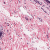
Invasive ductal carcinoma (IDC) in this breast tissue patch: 0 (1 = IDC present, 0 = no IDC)